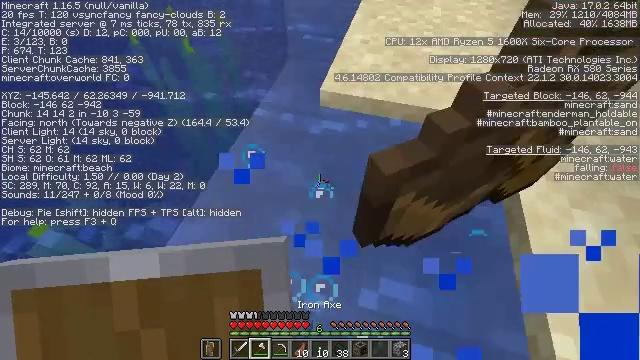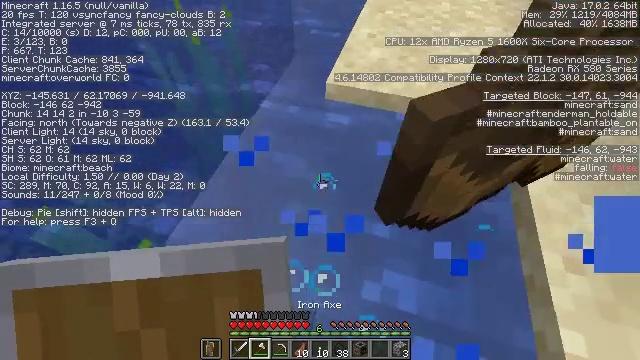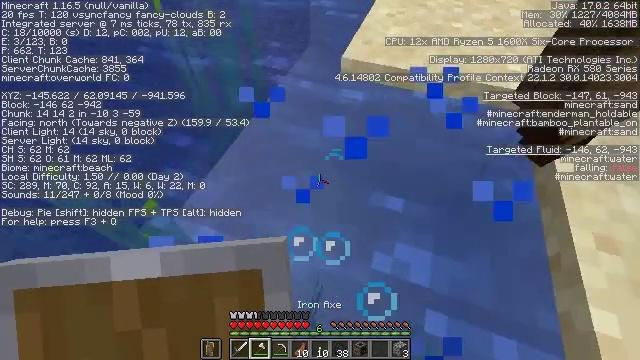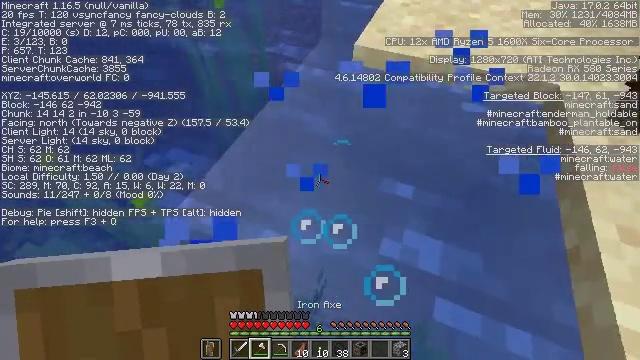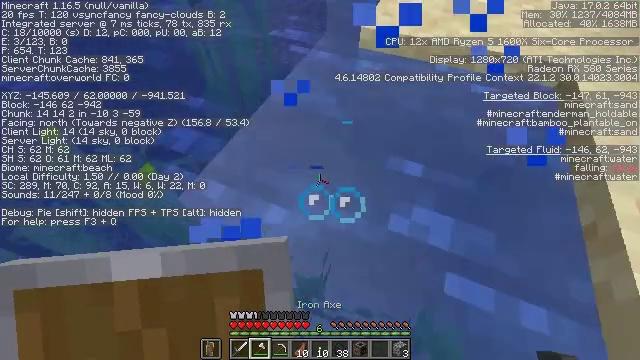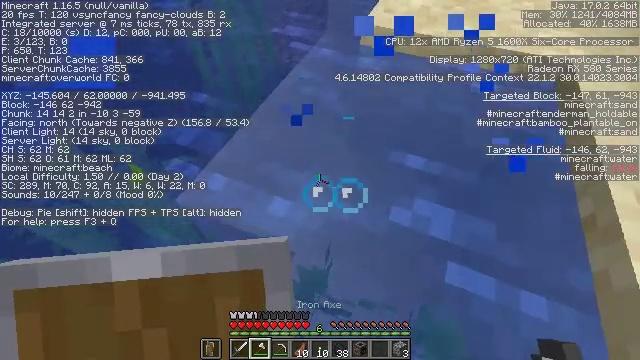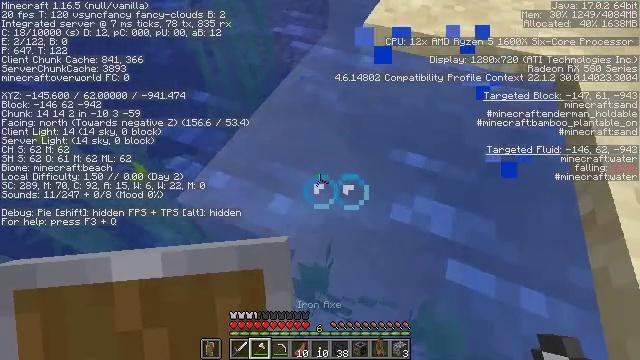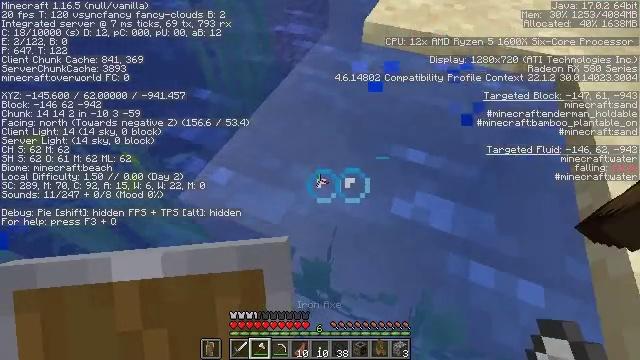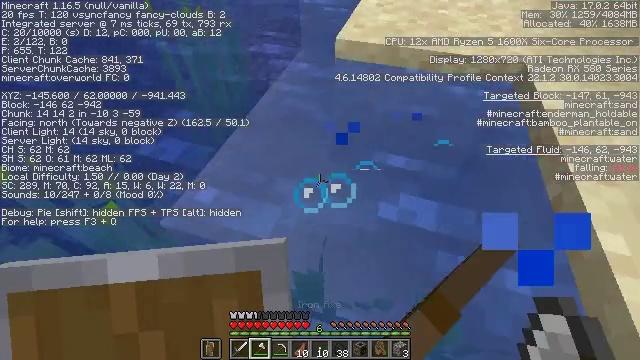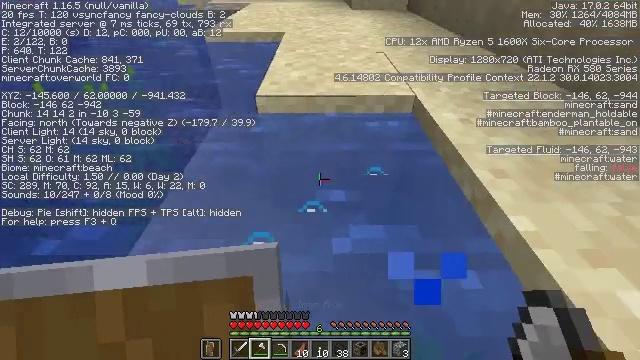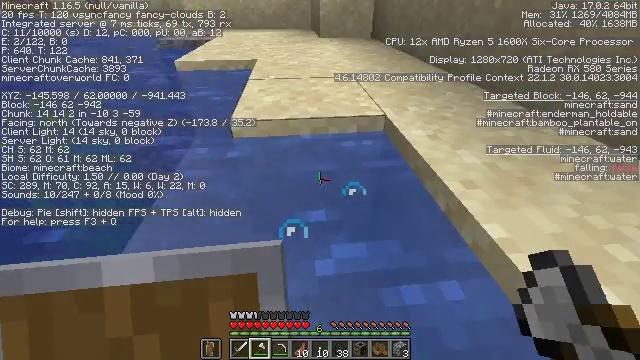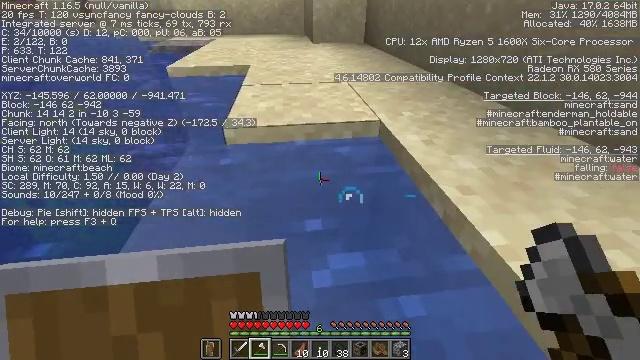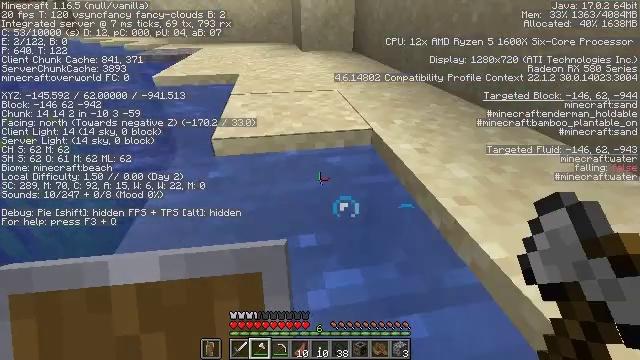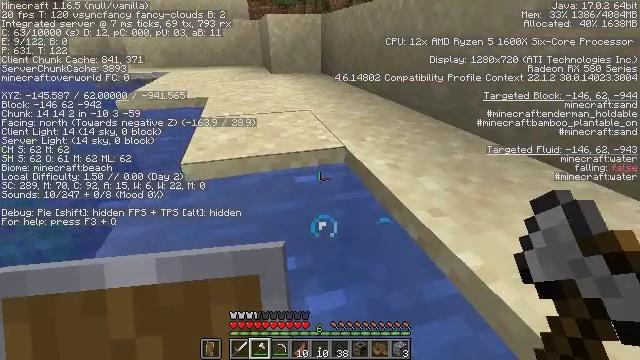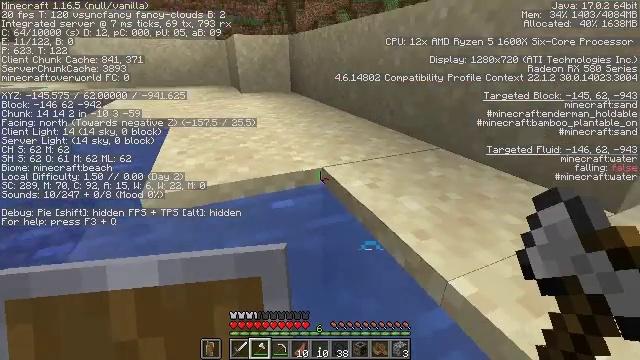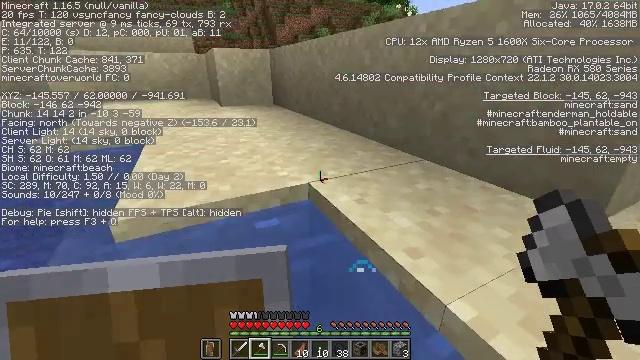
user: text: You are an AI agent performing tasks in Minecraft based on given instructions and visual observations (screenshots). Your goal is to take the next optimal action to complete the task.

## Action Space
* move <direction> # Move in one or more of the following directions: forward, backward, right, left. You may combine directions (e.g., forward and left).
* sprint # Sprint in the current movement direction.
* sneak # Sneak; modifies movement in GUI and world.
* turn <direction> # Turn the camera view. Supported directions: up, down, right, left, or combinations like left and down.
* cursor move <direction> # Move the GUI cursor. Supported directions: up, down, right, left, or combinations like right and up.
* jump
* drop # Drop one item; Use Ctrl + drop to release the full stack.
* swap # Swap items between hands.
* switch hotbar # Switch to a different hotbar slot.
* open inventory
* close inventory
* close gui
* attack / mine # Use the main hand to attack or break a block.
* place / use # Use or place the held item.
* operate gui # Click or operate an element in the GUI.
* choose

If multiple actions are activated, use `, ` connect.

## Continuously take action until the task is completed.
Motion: motion action
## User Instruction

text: Mine the sugar cane near rivers.
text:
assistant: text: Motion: turn left
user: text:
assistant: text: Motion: turn left
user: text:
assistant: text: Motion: turn left
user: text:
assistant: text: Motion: no_op
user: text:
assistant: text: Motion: no_op
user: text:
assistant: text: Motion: no_op
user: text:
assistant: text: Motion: no_op
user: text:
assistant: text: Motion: turn right and up
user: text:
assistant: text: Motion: turn right and up
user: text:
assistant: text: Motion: move forward, turn right and up
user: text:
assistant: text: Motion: move forward, turn right
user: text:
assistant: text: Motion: move forward, turn right and up
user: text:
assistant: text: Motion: move forward, turn right and up
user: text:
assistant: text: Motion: move forward, turn right and up
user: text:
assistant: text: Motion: move forward, turn right and up
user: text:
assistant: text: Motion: move forward, turn right and up
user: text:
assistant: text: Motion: move forward, turn right, jump
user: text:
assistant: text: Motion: move forward, jump
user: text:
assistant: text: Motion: move forward, jump
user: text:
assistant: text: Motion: move forward, jump
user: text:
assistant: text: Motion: move forward, turn left, jump
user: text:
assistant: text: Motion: move forward, turn left and up, jump
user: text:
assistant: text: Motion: move forward, jump
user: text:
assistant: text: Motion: move forward, turn left, jump
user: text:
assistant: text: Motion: move forward, jump
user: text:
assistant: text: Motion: move forward, jump
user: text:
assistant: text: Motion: move forward, jump
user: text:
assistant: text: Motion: move forward, jump
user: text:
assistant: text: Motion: move forward, jump
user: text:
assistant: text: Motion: move forward, jump